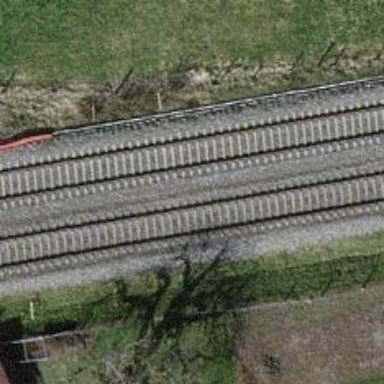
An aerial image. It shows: Railway signal.